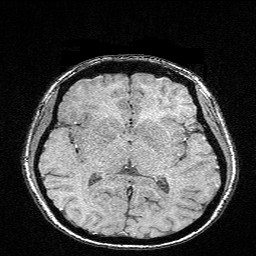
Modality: FLASH
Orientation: coronal
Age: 24
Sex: female